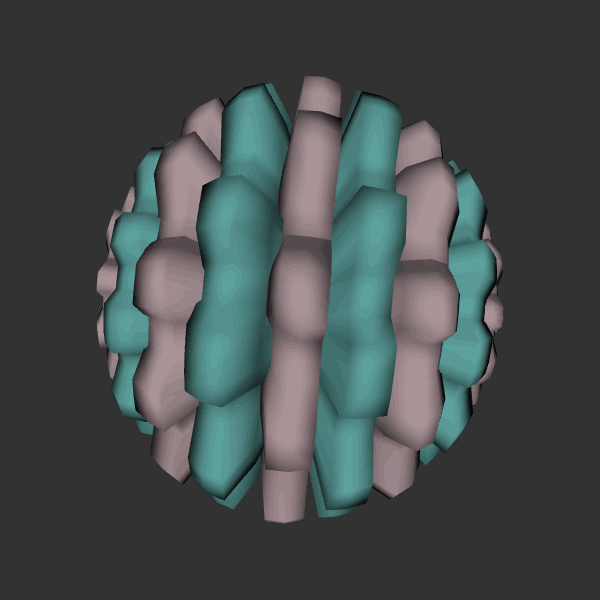
Background: dark